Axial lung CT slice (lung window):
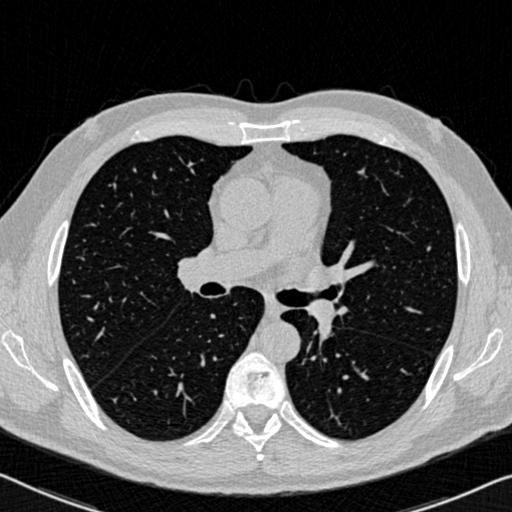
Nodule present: no